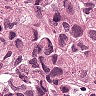
Metastatic tissue present: yes